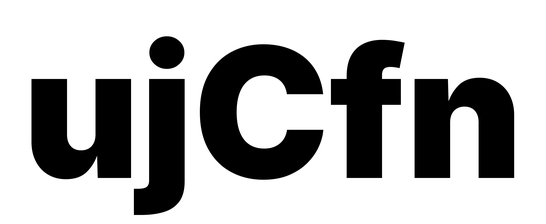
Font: Inter_Black